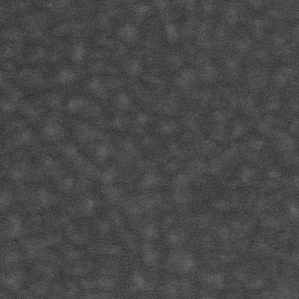
Label: frost